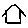
Label: house